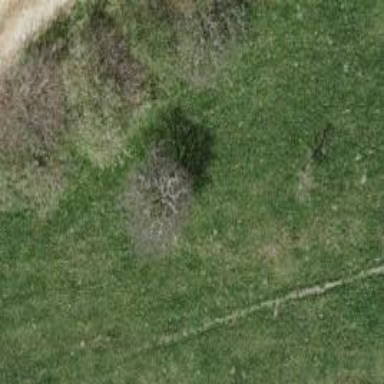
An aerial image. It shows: Single tag "natural: tree."